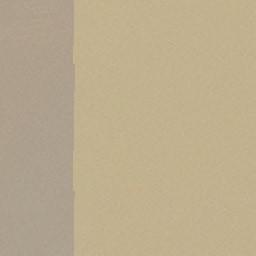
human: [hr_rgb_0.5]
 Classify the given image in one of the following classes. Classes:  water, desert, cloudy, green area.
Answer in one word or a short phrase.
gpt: desert